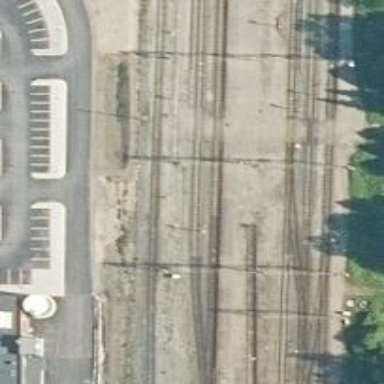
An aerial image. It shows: Railway track with continuous electrified contact lines.